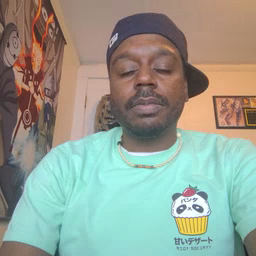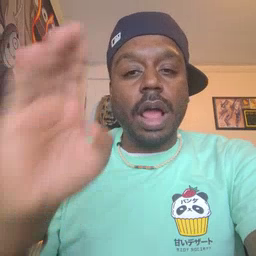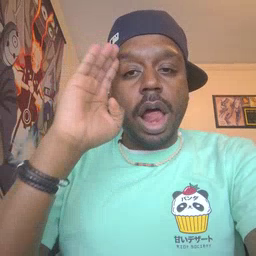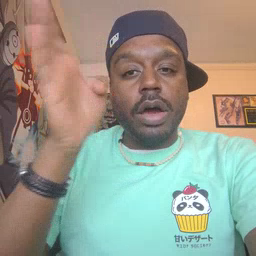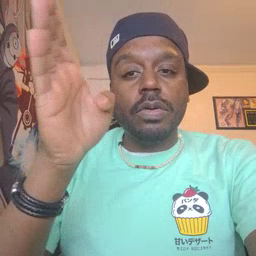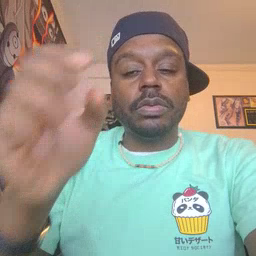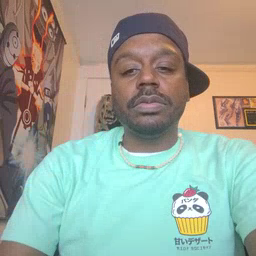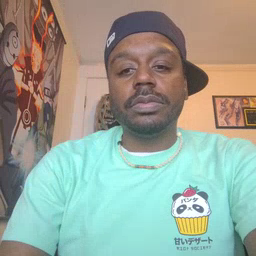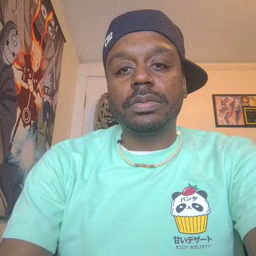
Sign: hello